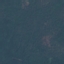
Land use / land cover class: Forest